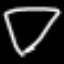
Label: diamond